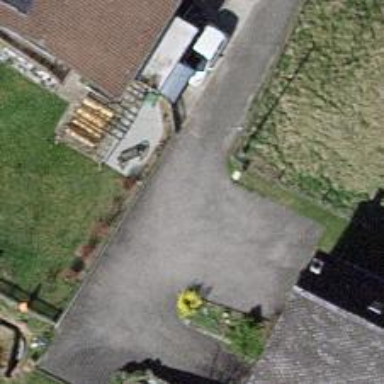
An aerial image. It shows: Driveway.